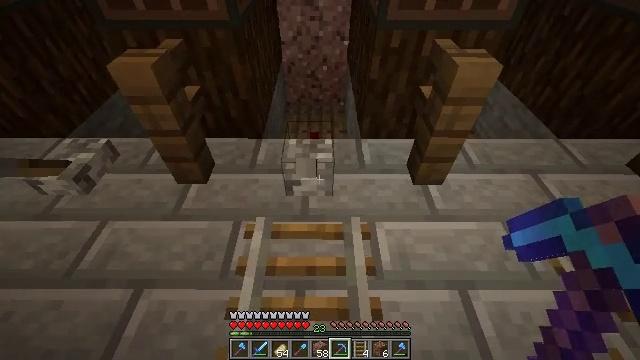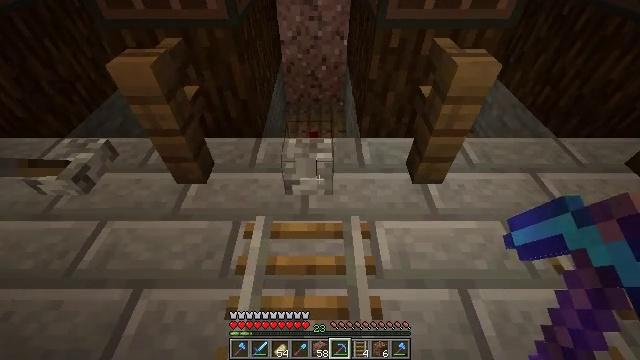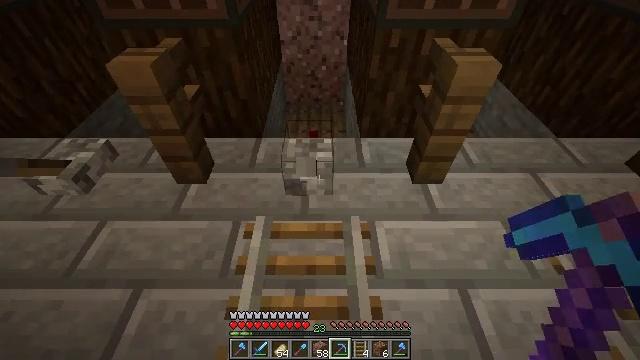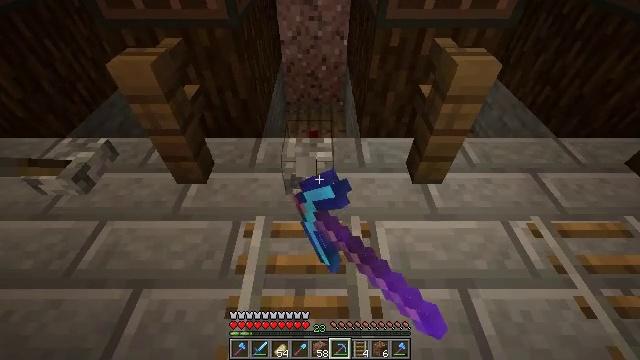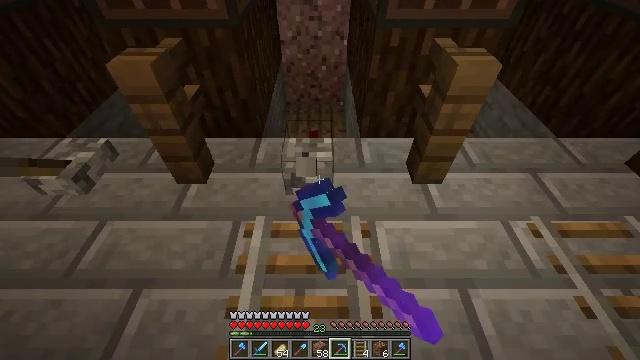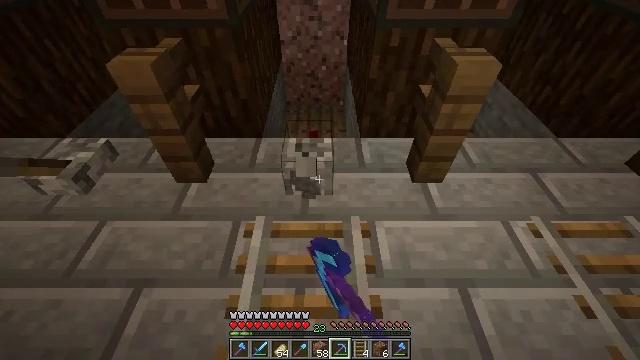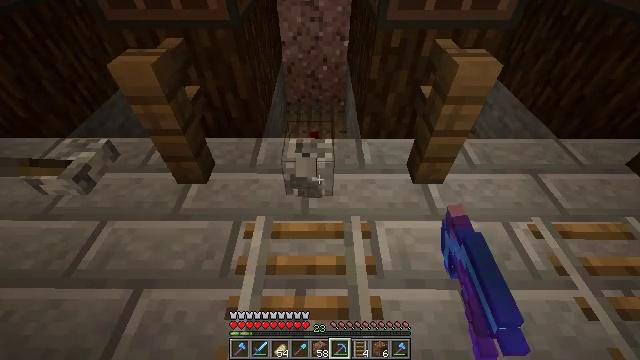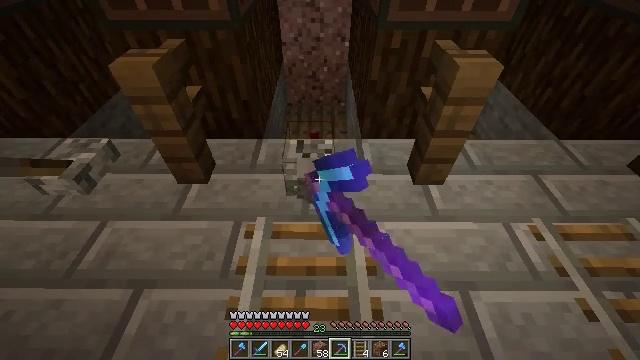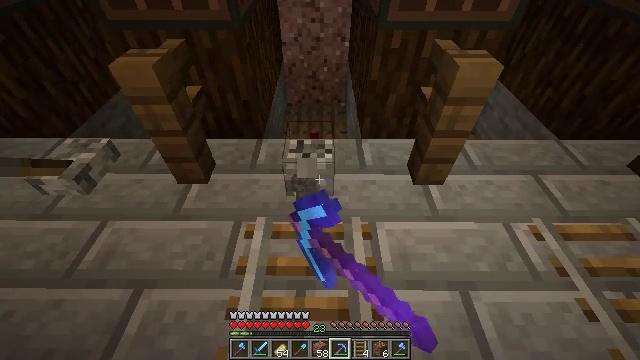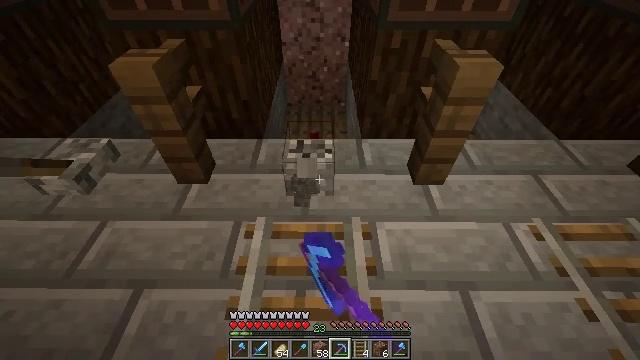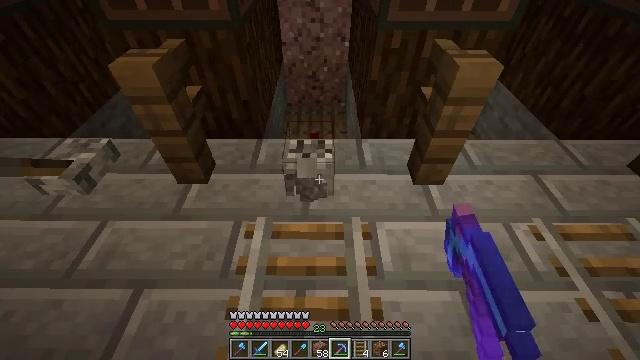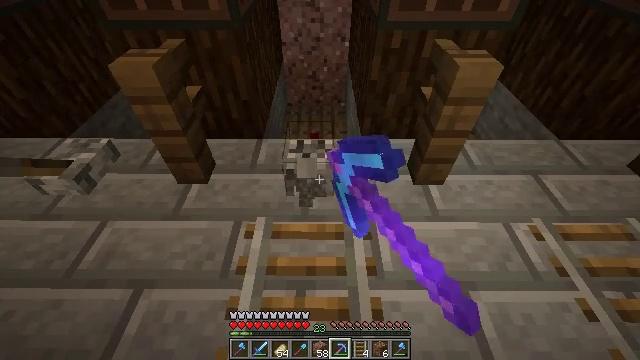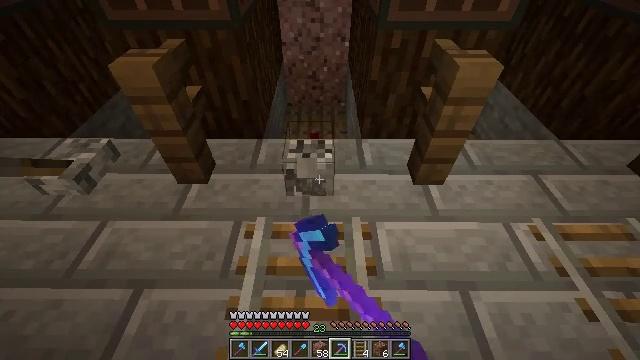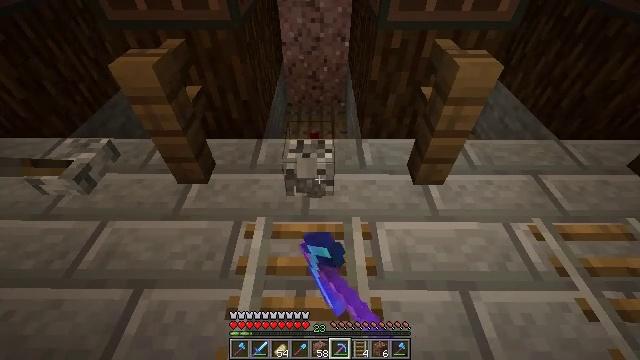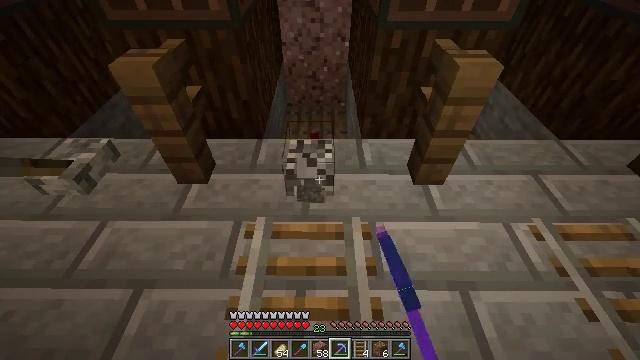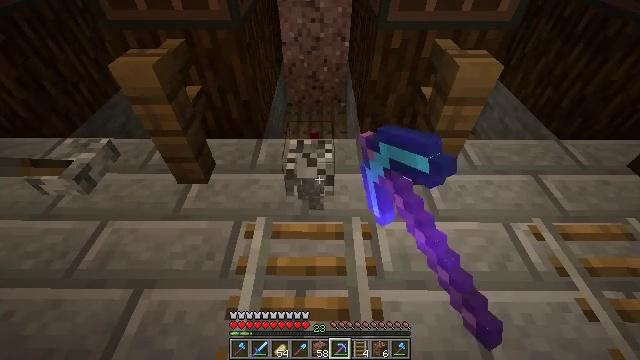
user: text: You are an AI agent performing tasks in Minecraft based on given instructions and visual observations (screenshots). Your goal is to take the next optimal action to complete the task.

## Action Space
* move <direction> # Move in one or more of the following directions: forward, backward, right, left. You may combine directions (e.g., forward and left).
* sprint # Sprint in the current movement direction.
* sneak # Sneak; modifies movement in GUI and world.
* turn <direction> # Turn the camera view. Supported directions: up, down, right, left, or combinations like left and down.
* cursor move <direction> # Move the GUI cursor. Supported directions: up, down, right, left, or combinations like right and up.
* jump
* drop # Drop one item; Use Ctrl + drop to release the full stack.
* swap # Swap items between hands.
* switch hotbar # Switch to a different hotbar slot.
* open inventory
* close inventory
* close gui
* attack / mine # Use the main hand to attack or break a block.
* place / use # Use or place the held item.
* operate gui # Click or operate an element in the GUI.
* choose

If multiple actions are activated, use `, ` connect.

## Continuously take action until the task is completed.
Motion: motion action
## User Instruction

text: Left-click on the lever to pick it up.
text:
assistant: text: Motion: no_op
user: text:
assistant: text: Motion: attack / mine
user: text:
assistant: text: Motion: attack / mine
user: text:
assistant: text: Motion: attack / mine
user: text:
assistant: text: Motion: attack / mine
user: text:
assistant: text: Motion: attack / mine
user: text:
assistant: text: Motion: attack / mine
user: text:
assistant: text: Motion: attack / mine
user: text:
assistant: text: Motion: attack / mine
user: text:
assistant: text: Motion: attack / mine
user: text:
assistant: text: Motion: attack / mine
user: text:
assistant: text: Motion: attack / mine
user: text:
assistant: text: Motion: attack / mine
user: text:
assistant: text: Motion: attack / mine
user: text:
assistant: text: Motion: attack / mine
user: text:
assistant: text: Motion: attack / mine
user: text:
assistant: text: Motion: attack / mine
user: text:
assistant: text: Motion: attack / mine
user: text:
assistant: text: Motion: attack / mine
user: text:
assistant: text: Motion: attack / mine
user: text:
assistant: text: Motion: attack / mine
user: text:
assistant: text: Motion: attack / mine